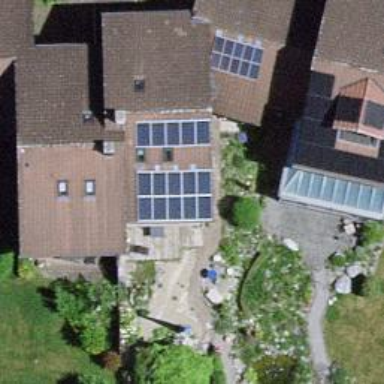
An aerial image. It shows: Solar photovoltaic panel generator.